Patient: sex M, age 22
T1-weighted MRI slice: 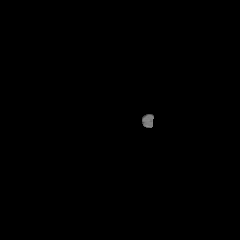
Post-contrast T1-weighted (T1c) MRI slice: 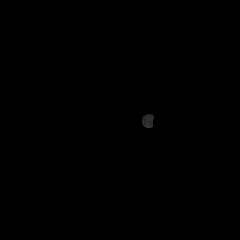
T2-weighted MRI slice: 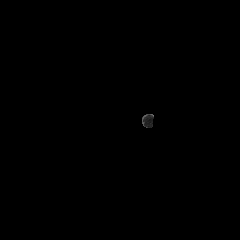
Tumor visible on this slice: no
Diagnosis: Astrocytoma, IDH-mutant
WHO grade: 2